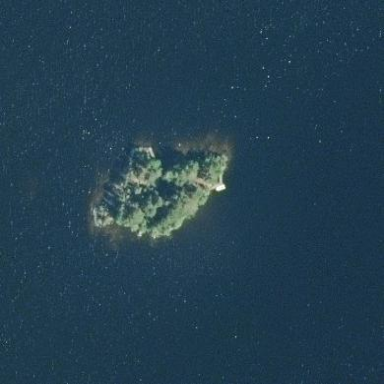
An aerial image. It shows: Island covered with woodland.